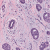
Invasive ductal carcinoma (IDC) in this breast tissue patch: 0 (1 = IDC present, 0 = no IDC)